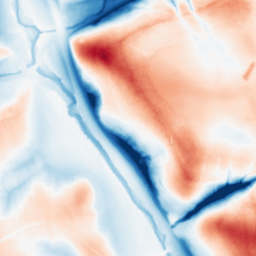
Category: classical
Decomposition family: gaussian_anisotropic
Decomposition parameters: sigma_x: 20
sigma_y: 20
Upsampling method: linear_exact
Upsampling parameters: scale: 4
Upsampling scale: 4